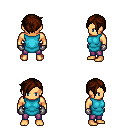
a pixel art fantasy rpg character, male body template, human, tanned skin, teal tunic, magenta pants, brown pixie cut hairstyle, metal gloves, four views (front, back, left, right), 2x2 character sprite sheet, small pixel art, hard edges, no anti-aliasing